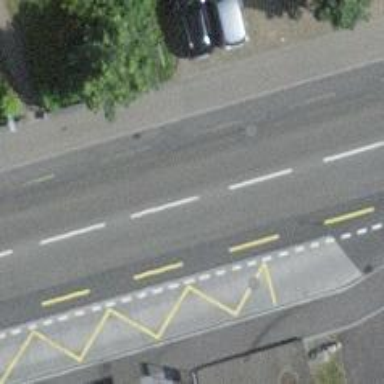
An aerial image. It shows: Public transport stop position.